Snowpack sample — Buffalo Mountain, Silverthorne, Colorado, USA (2/22/26, 2:02 PM MST)
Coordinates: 39.622, -106.113
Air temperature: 33 °F
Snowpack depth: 63 cm
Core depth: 10 cm
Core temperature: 32 °F
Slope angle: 11°, slope face: 116°
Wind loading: low
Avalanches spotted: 0
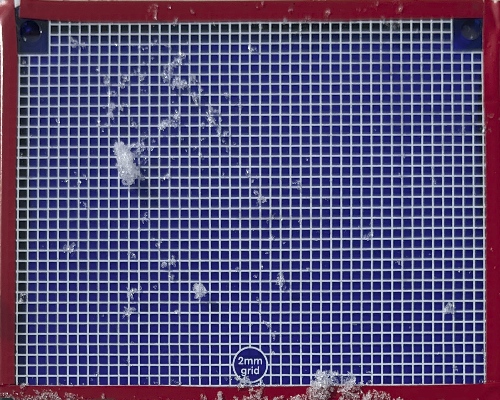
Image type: profile
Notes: In a firebreak similar to site 1, minimal wind loading with no spotted avalanches (not many faces in view though)